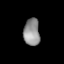
Tissue: lung
Cell type: Fibroblasts
Senescence score: 0.5729
Nuclear area (px): 432
Mean DAPI intensity: 144.525